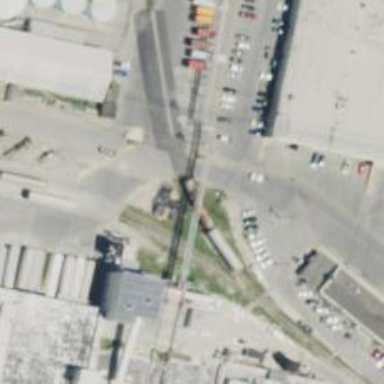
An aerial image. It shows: Railway spur service.